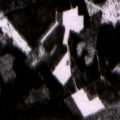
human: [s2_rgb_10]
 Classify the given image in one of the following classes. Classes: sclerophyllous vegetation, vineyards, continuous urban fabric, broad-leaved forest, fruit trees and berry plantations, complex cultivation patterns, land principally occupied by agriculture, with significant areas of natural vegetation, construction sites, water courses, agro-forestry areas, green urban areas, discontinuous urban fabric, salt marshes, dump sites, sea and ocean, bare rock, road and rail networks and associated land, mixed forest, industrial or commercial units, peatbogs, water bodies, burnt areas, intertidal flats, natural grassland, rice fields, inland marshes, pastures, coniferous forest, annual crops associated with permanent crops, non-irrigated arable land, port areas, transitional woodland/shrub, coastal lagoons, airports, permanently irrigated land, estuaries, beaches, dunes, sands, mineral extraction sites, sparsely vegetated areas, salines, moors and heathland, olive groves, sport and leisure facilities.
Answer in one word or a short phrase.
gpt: coniferous forest, mixed forest